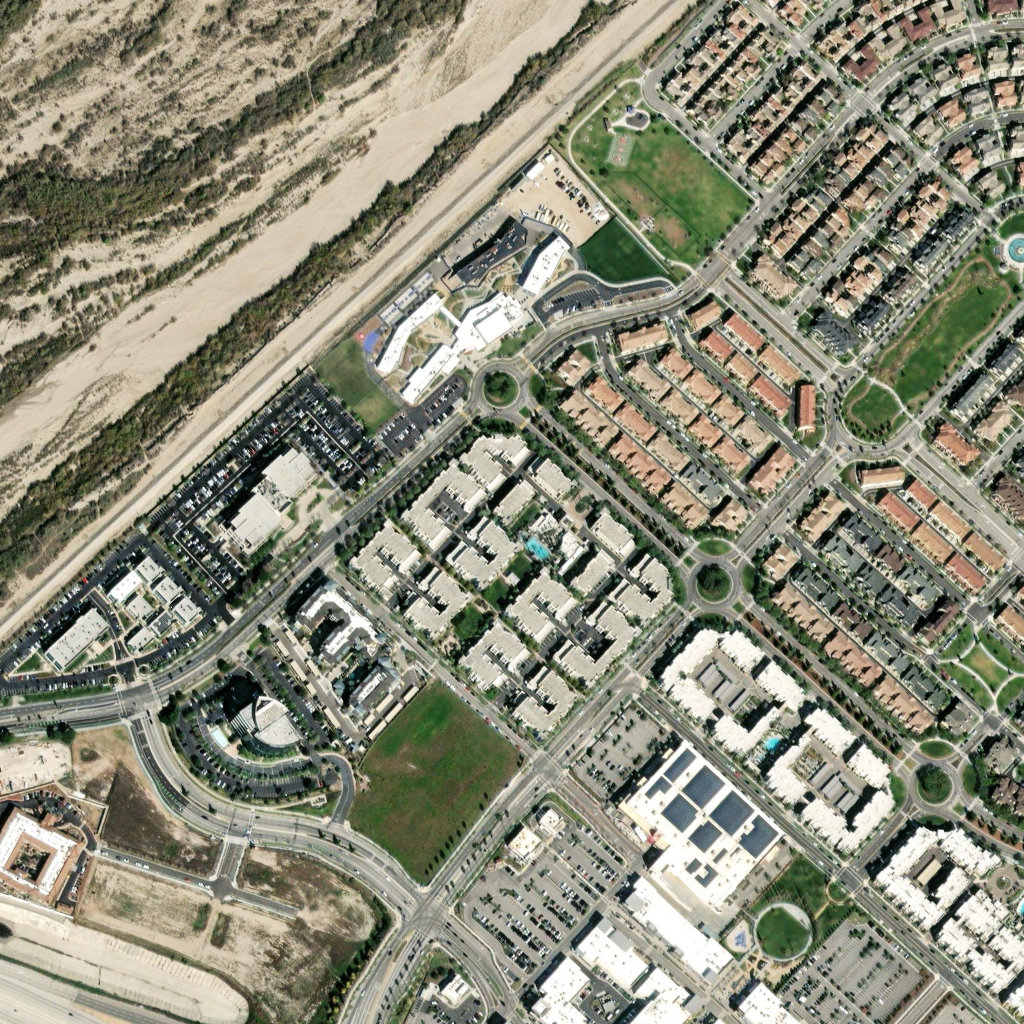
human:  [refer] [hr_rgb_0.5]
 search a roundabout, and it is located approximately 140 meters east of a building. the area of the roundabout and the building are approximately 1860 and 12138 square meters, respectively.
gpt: <box>[[88, 73, 94, 80, 0]]</box>